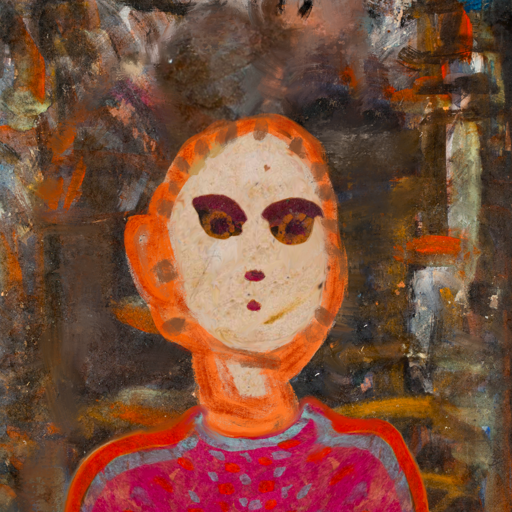
Background: GypsyQueen, Head And Neck Front: Rupkatha, Face Front: Doll, Bust: Sisters, Hair Front: Blank, Head Accessory: Blank, Second Necklace: Blank, Necklace: Blank, Baby: Blank